Field crop: maize
Growth stage: 2
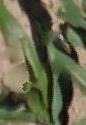
Species: maize